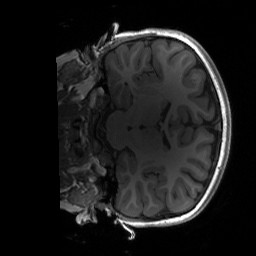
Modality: T1w
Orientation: coronal
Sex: female
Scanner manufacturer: siemens
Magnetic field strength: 3 T
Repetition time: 1.9 s
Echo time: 0.00243 s